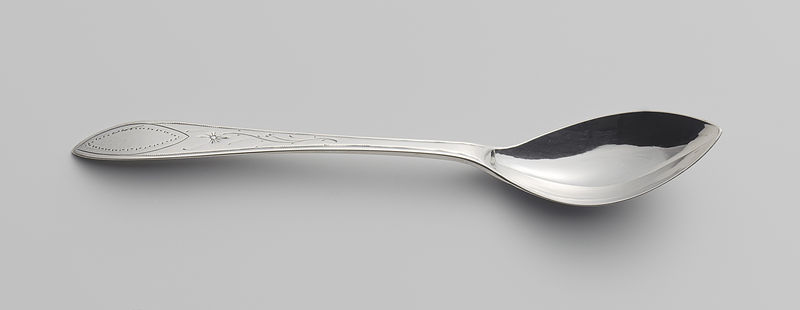
Titel: Lepel
Künstler: Cornelis Knuysting
Standort: Amsterdam
Institution: Rijksmuseum
Schlagwörter: gravure, soleil, dessin, inscription, cercle, manche, argent, brillante, creusé, cuillère, brillance, creusée